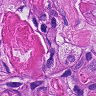
Metastatic tissue present: yes